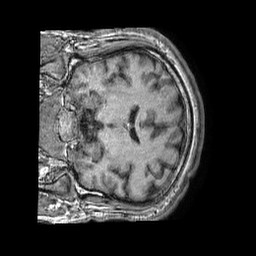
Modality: T1w
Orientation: coronal
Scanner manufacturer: philips
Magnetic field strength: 1.5 T
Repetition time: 0.007523 s
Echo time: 0.003411 s